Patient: sex M, age 64
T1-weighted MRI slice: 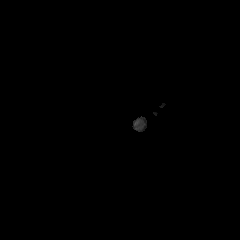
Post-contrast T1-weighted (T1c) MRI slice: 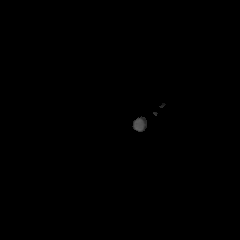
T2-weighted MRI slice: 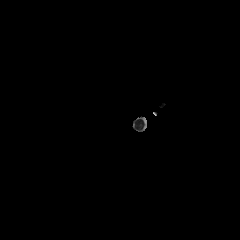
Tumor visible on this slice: no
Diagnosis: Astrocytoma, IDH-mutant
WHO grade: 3